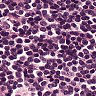
Metastatic tissue present: no